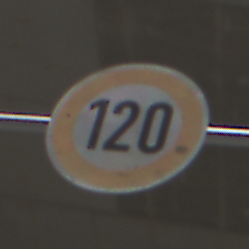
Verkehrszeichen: Geschwindigkeit120
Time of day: Midday
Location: Roofed (Urban)
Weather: Overcast
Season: NotSpecified
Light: Artificial